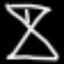
Label: hourglass